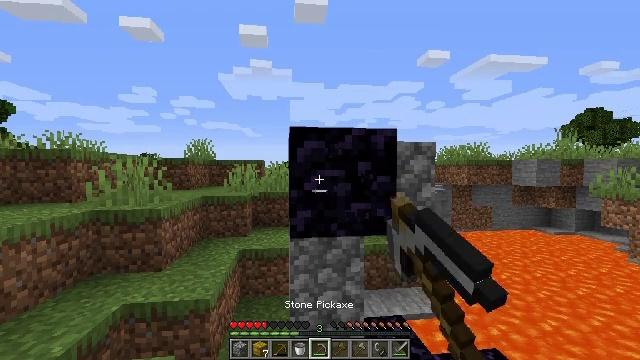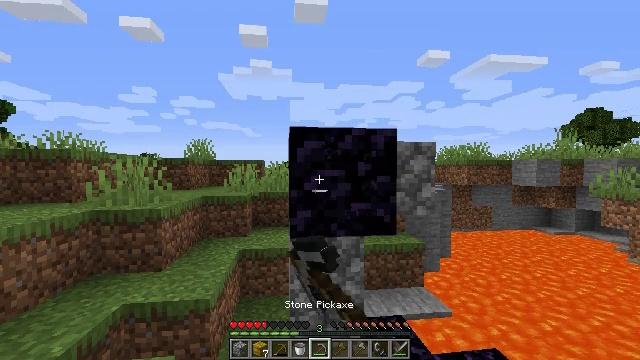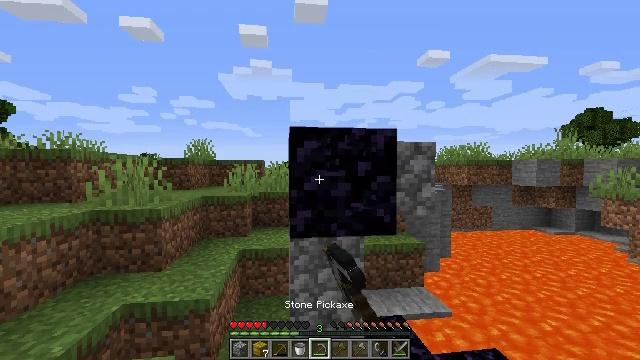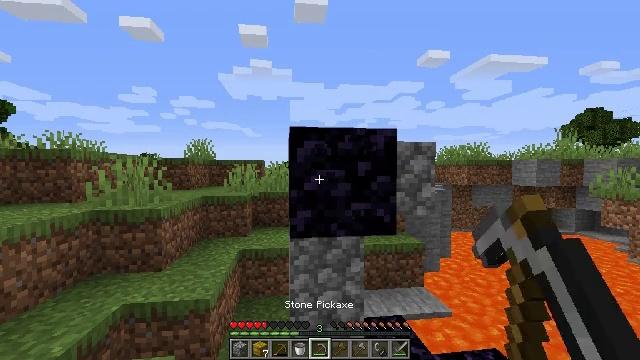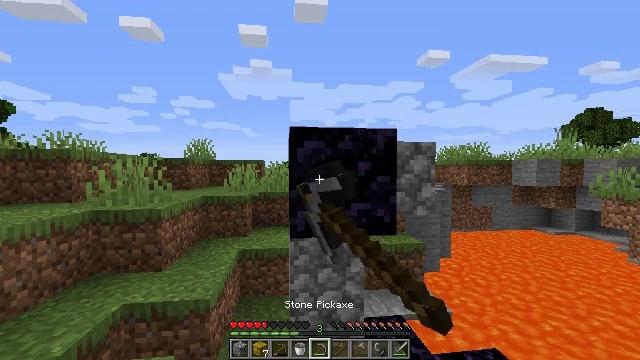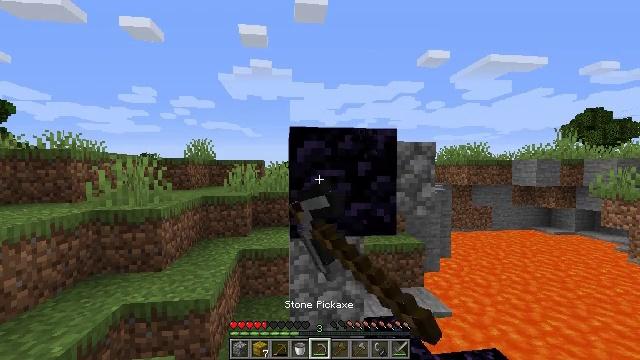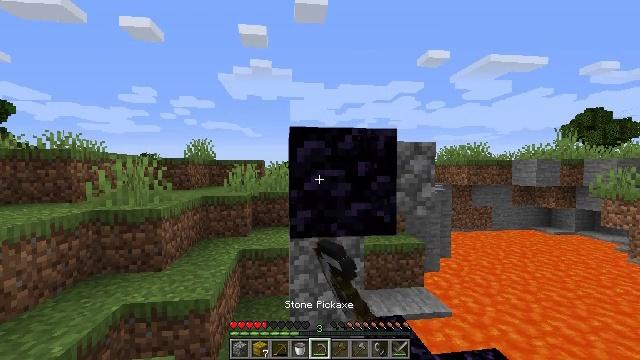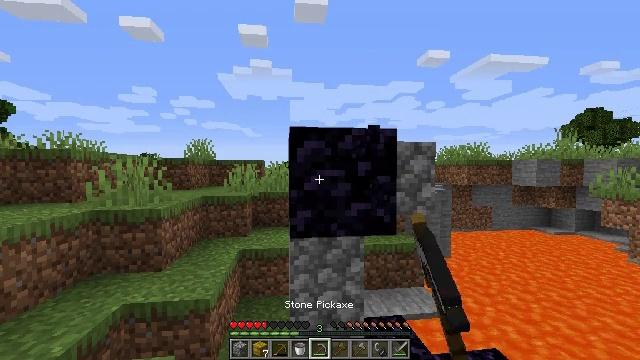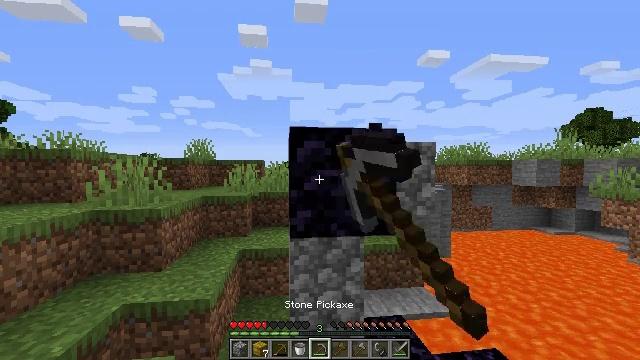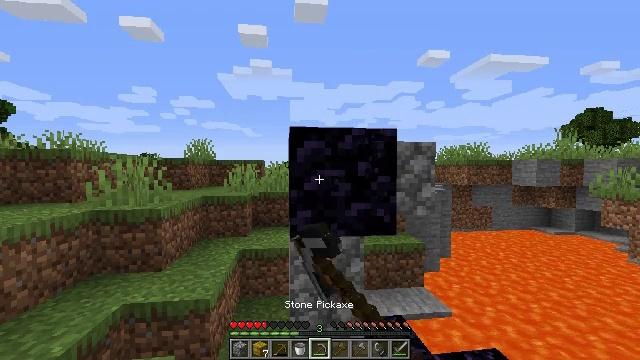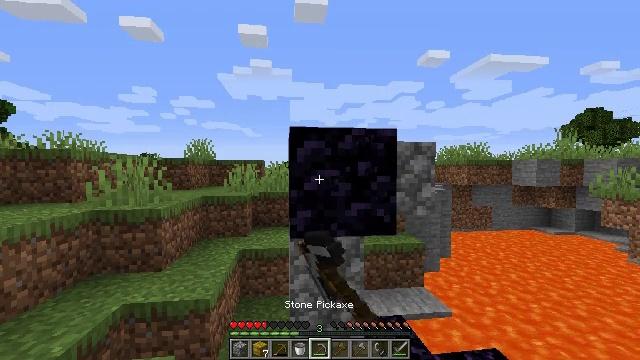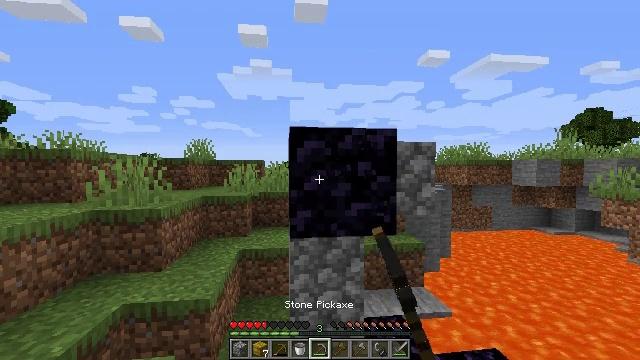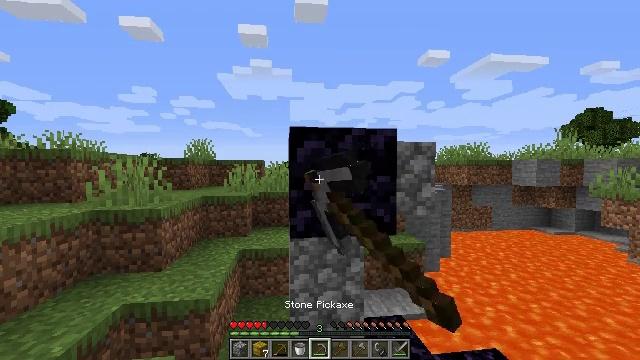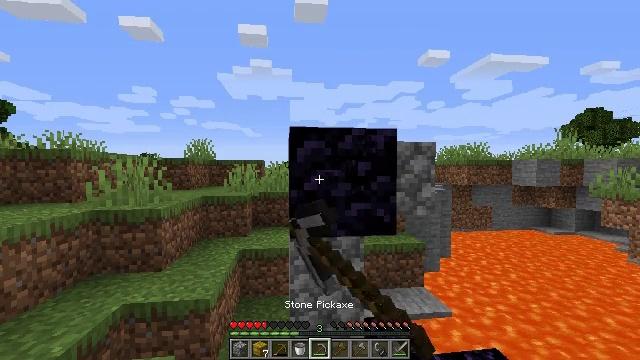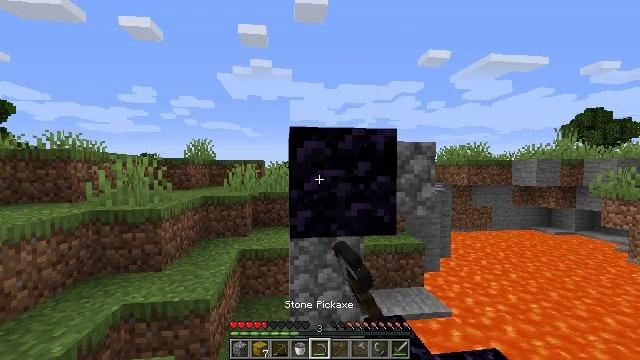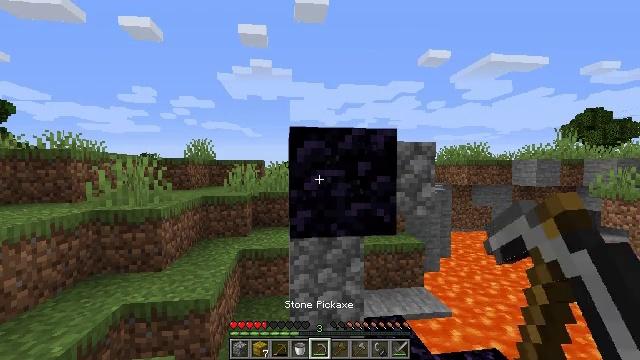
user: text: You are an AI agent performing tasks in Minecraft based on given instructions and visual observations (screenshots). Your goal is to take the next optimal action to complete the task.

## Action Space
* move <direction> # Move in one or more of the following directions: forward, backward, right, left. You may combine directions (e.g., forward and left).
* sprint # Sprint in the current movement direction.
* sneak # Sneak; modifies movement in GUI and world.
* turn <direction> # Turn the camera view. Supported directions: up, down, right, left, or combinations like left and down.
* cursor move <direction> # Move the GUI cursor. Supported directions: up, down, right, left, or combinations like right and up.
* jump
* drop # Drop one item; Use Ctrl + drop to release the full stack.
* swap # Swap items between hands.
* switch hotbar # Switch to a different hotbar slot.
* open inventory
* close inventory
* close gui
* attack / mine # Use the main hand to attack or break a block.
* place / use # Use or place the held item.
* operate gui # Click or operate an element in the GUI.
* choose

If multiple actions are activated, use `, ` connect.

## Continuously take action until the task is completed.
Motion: motion action
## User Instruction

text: Mine cobblestone to craft tools and furnaces.
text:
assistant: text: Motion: attack / mine
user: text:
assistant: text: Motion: attack / mine
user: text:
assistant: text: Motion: attack / mine
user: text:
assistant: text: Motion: attack / mine
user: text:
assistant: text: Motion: attack / mine
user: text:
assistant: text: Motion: attack / mine
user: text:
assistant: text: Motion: attack / mine
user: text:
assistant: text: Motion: attack / mine
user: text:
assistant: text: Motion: attack / mine
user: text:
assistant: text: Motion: attack / mine
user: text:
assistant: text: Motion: attack / mine
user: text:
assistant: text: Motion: attack / mine
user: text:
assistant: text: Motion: attack / mine
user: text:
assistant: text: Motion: attack / mine
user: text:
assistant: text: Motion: attack / mine
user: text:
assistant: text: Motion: attack / mine
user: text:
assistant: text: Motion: attack / mine
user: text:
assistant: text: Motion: attack / mine
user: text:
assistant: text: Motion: attack / mine
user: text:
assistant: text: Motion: attack / mine
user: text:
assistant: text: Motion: attack / mine
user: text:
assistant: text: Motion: attack / mine
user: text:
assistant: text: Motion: attack / mine
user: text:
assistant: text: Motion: attack / mine
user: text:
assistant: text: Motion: attack / mine
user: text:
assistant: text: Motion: attack / mine
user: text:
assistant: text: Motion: attack / mine
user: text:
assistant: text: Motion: attack / mine
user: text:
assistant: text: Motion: attack / mine
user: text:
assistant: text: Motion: attack / mine